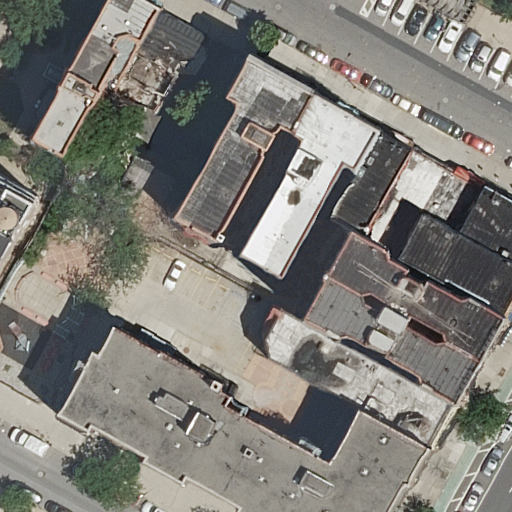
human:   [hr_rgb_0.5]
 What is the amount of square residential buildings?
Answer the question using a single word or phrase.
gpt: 0

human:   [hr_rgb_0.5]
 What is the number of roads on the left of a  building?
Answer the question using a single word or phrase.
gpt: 4

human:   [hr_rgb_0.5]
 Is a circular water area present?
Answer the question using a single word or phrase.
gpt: no

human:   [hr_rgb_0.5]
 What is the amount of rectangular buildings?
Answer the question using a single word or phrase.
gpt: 6

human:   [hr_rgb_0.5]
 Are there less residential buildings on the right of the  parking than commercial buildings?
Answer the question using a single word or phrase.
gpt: no

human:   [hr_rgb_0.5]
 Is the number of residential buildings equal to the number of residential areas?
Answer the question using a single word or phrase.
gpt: no

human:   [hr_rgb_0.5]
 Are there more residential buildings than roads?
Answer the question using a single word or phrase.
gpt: yes

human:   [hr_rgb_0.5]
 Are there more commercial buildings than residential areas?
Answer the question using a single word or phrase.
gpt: no

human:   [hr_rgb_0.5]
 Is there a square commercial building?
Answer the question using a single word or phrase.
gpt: no

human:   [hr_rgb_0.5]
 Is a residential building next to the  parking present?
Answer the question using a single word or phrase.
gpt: yes

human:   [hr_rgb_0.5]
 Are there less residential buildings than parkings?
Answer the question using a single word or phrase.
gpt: no

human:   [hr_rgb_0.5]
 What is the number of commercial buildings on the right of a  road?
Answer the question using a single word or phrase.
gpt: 0

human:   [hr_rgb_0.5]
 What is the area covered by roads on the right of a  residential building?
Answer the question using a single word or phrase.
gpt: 0m2

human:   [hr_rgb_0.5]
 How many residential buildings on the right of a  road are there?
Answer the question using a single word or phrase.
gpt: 12

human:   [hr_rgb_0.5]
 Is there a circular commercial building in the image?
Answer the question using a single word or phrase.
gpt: no

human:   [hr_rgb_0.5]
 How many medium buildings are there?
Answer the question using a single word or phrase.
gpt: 7

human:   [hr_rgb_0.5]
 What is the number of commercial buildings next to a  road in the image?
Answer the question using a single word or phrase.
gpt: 0

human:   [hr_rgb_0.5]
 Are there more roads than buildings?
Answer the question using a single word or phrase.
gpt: no

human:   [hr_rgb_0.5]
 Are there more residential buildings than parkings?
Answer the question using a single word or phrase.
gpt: yes

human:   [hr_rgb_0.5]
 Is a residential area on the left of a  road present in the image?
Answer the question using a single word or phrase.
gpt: yes

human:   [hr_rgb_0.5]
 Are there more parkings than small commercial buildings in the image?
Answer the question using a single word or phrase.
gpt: yes

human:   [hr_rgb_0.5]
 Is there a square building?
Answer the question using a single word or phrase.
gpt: no

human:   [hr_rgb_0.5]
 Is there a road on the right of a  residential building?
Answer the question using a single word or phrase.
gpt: yes

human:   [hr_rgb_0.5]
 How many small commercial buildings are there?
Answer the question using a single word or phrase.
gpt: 0

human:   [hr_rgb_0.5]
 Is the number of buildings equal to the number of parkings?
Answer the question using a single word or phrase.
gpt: no

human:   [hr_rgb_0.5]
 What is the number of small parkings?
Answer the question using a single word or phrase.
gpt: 1

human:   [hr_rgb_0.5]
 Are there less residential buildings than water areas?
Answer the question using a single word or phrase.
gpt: no

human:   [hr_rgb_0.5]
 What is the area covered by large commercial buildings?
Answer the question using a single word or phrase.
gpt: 0m2

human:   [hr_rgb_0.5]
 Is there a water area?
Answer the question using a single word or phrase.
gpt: no

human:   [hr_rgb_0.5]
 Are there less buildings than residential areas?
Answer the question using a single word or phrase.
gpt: no

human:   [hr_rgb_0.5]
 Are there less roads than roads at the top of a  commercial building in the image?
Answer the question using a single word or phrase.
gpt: no

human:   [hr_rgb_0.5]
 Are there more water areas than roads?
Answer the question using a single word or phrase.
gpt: no

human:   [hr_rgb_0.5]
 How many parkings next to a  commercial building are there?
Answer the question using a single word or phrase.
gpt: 0

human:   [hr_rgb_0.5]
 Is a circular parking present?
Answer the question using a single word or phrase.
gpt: no

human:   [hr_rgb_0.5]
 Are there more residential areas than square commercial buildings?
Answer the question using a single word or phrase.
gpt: yes

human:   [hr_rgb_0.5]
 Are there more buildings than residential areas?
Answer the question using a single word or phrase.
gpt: yes